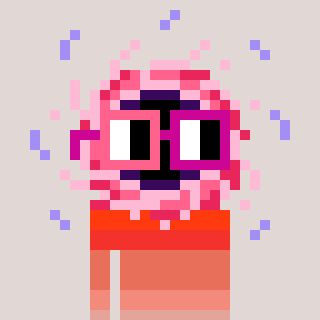
a pixel art character with square pink and red glasses, a blackhole-shaped head and a darkpink-colored body on a warm background